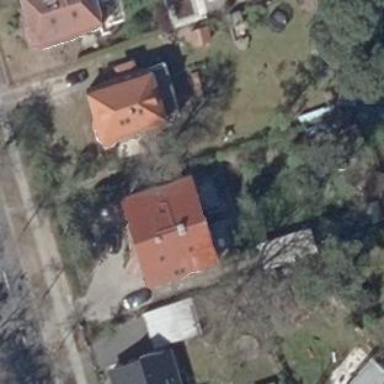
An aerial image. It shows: Gabled roof house.